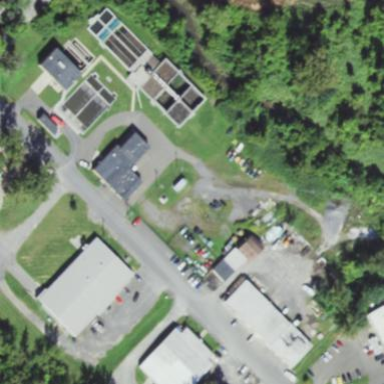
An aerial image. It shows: View of wastewater plant.